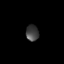
Tissue: lung
Cell type: Epithelial cells
Senescence score: 0.5995
Nuclear area (px): 201
Mean DAPI intensity: 65.925